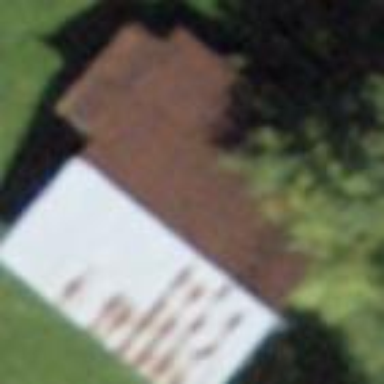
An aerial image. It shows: Rural barn.